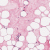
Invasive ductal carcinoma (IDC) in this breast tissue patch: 0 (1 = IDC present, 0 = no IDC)